Question: I'd like to understand why '' behaves differently to the rest of block elements when size is defined implicitly (via top/left/bottom/right) instead of (top/left/width/height).
An '' is better than a thousand words, so please take a look at the snapshot below:

Also I'd like to know if I can force the behaviour of the explicit size using implicit size via additional CSS.
The CSS
'''
.container {overflow:hidden; position:relative; width:200px; height:200px; display:inline-block; }
#implicitsize { position:absolute; top:0px; left:0px; right:0px; bottom:0px; }
#explicitsize { position:absolute; top:0px; left:0px; width:100%; height:100%; }
'''
And the HTML
'''
<div class="container"><img id="explicitsize" src="https://c2.staticflickr.com/4/<PHONE>3_ea8515d81a.jpg"></div>
<div class="container"><img id="implicitsize" src="https://c2.staticflickr.com/4/<PHONE>3_ea8515d81a.jpg"></div>
'''
PD- Fiddle at <URL>
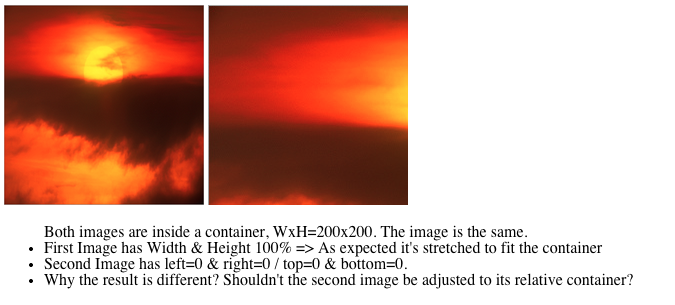
Answer: This is because '' is a <URL>.
For , if the values of 'top'/'bottom' are over-constrained, once you set a value for 'top', 'bottom' would be ignored. This is true for 'left'/'right' properties as well.
> <URL>
1. If at this point the values are over-constrained, ignore the value for either 'left' (in case the 'direction' property of the containing block is 'rtl') or 'right' (in case 'direction' is 'ltr') and solve for that value.
> <URL>
1. If at this point the values are over-constrained, ignore the value for 'bottom' and solve for that value.
Therefore in this case the absolutely positioned '' element would be position with the respect to 'top' and 'left' offsets and it will NOT be stretched by 'top', 'bottom', 'right' and 'left' properties.